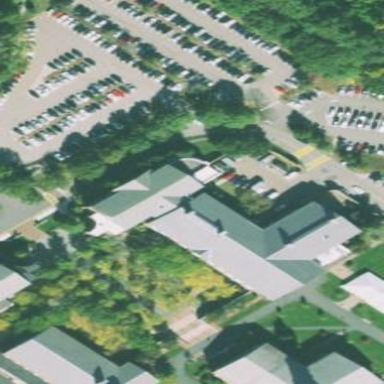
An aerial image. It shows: University building.